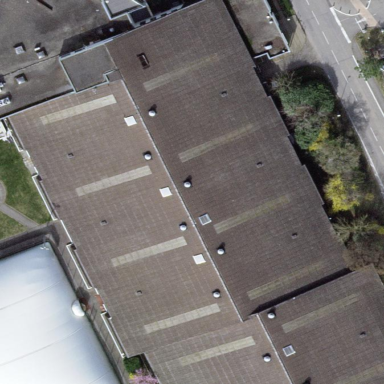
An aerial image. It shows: Building with gabled roof. The roof orientation is along the building's structure.